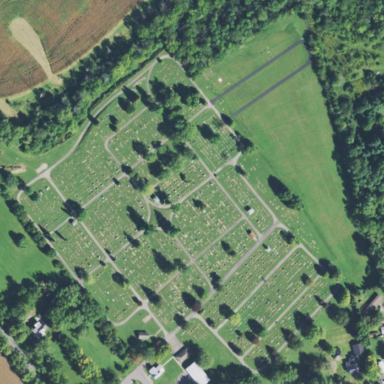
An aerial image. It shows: Cemetery.